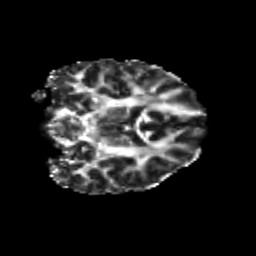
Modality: FA
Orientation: coronal
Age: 23
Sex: female
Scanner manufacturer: siemens
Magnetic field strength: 3 T
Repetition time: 3.5 s
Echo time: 0.104 s